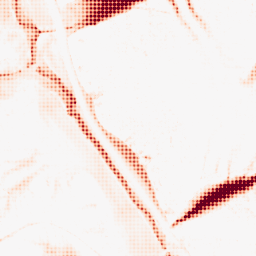
Category: morphological
Decomposition family: tophat
Decomposition parameters: size: 20
mode: black
Upsampling method: sinc_blackman
Upsampling parameters: scale: 8
kernel_size: 8
Upsampling scale: 8